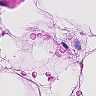
Metastatic tissue present: no